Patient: sex M, age 60
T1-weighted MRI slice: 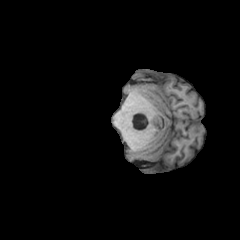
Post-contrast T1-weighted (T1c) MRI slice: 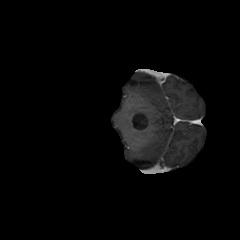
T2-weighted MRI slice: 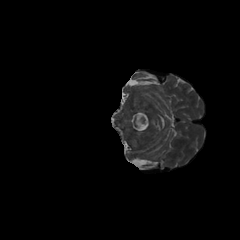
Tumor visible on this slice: no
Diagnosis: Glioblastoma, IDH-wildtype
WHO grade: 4